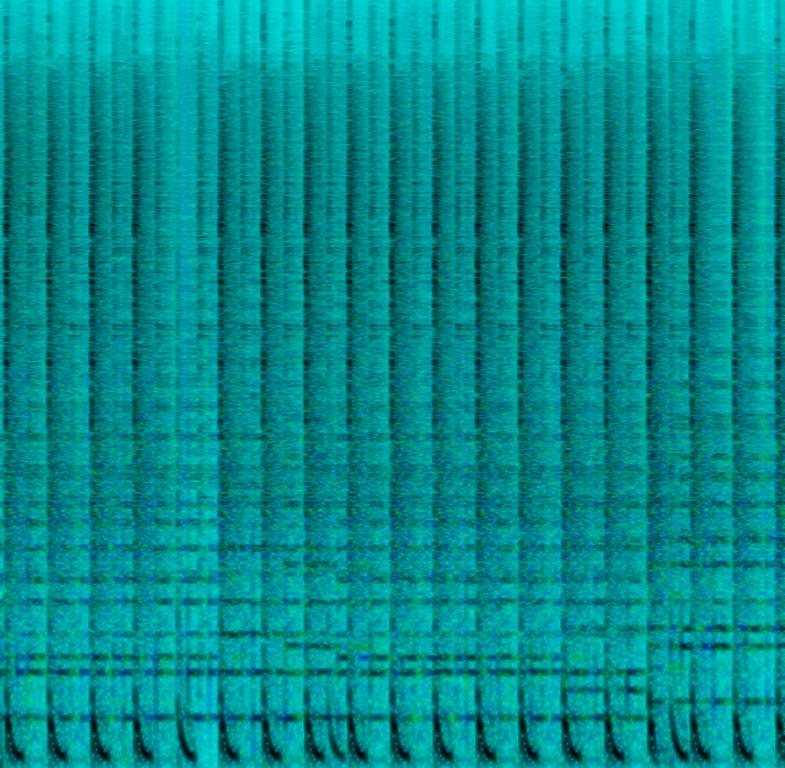
This song is an electronic instrumental. The tempo is fast with heavily synthesised sounds, digital drum arrangements and electronic beats. The music is youthful, groovy, pulsating, electrifying, buoyant, thumping, psychedelic, trance like and trippy. This music is Techno Pop/EDM.